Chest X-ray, PA view. Patient: 25 years old, sex F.
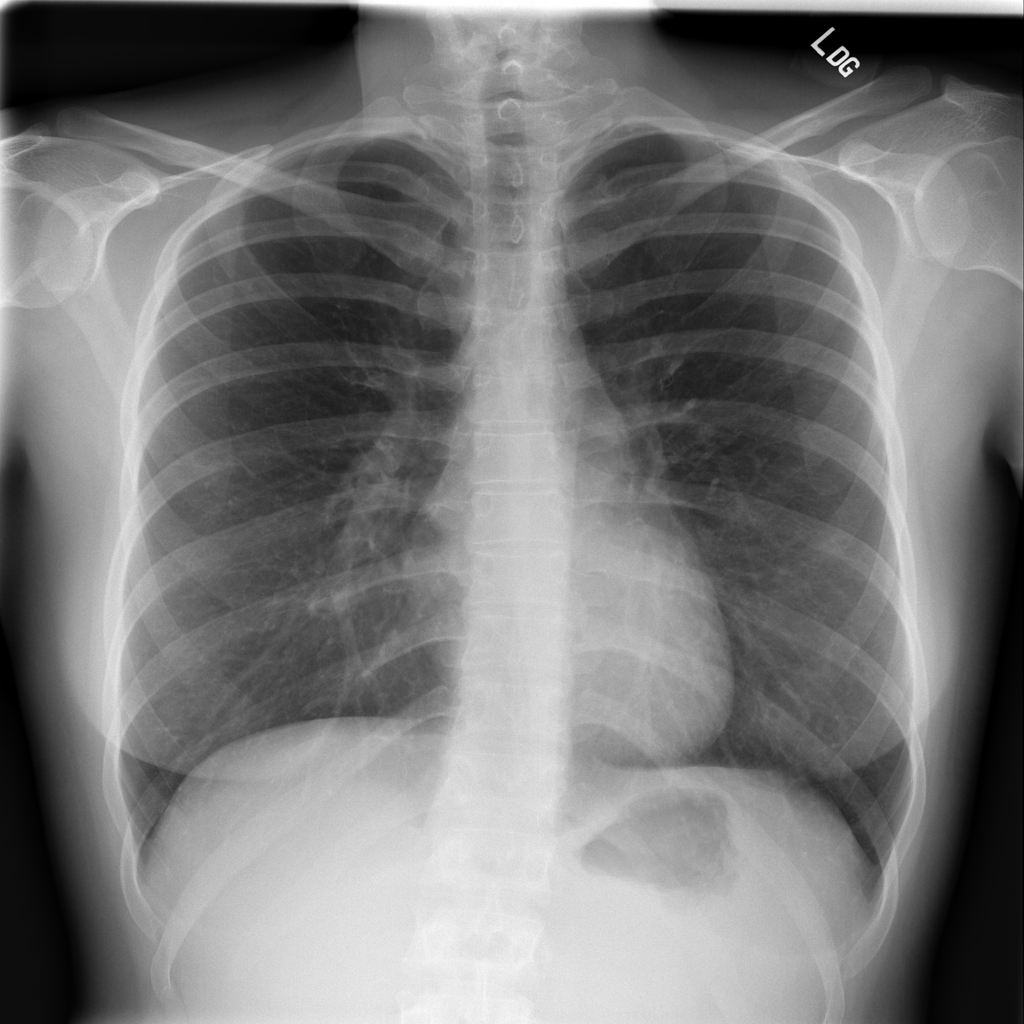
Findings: No Finding